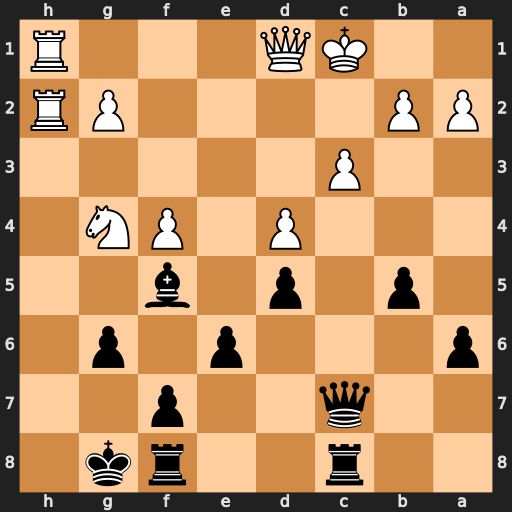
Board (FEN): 2r2rk1/2q2p2/p3p1p1/1p1p1b2/3P1PN1/2P5/PP4PR/2KQ3R
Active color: b
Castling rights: -
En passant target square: -
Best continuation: Qxf4+ Qd2 Qxd2+ Kxd2 Bxg4